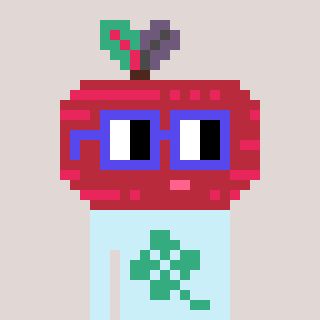
a pixel art character with square blue glasses, a beet-shaped head and a cold-colored body on a warm background